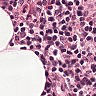
Metastatic tissue present: no